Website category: book
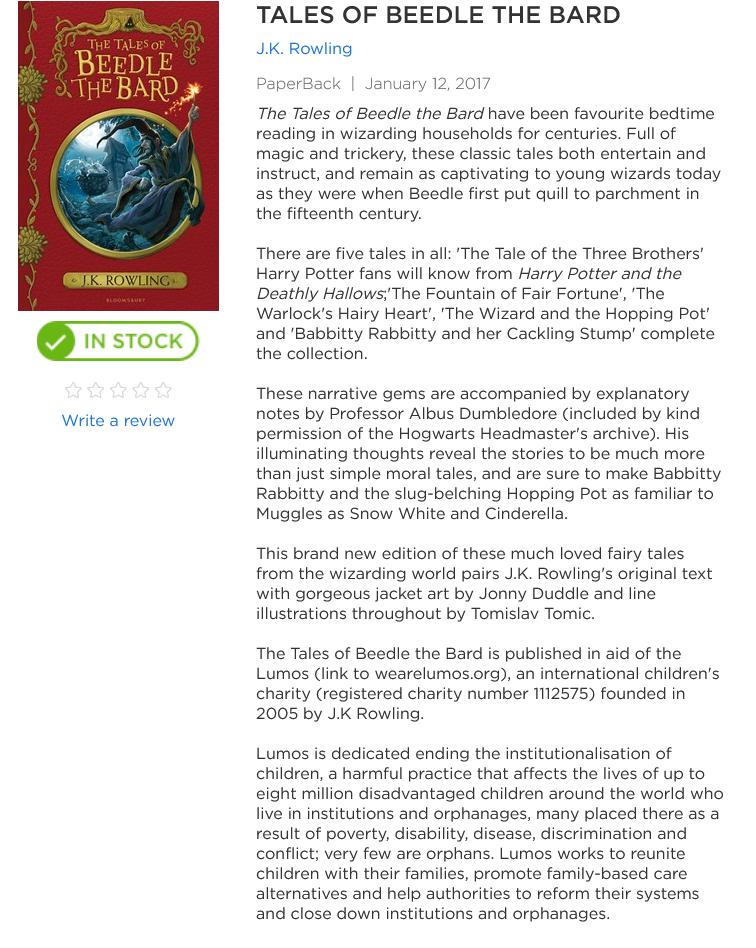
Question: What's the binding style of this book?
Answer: PaperBack

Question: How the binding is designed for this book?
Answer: PaperBack

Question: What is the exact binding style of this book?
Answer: PaperBack

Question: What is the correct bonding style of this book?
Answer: PaperBack

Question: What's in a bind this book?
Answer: PaperBack

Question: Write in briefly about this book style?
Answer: PaperBack

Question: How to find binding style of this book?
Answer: PaperBack

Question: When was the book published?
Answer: January 12, 2017

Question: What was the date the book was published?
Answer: January 12, 2017

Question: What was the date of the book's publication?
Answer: January 12, 2017

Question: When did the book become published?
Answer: January 12, 2017

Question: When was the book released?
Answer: January 12, 2017

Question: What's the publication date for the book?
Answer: January 12, 2017